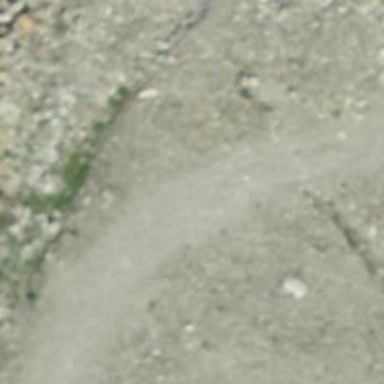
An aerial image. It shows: Gravel track with grade 2 quality.